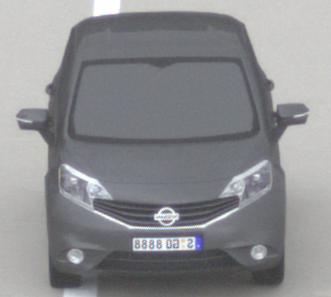
Make: Nissan
Model: Note 1.2
Detailed model: Note (E12) (10/13 - 12/16)
Model produced from: 2013/10
Model produced until: 2015/09
Doors: 5
Color: gray
Road condition: dry road
Daytime: midday
Contrast: low contrast